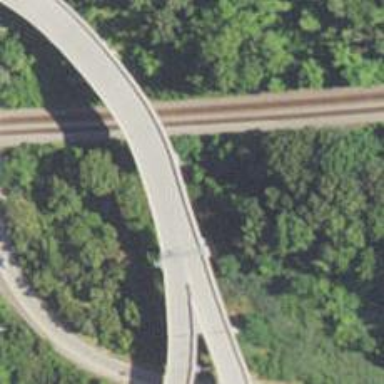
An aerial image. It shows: Motorway junction.